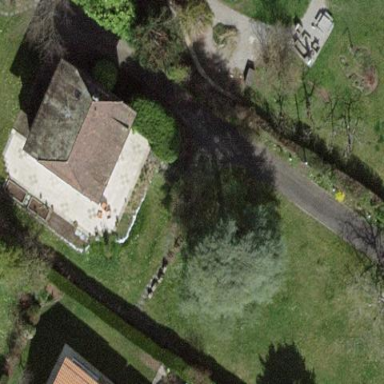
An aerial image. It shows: Garden surrounded by fence.